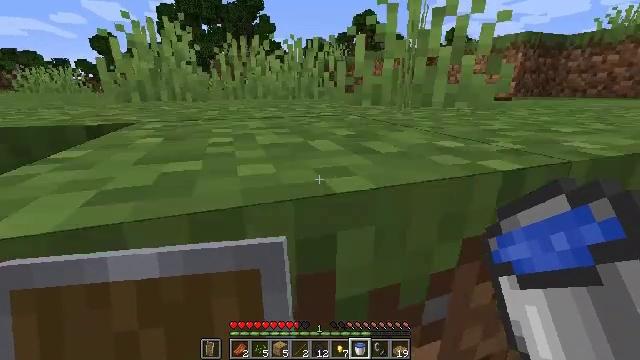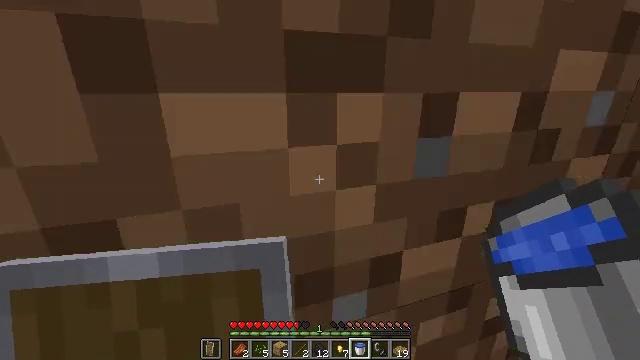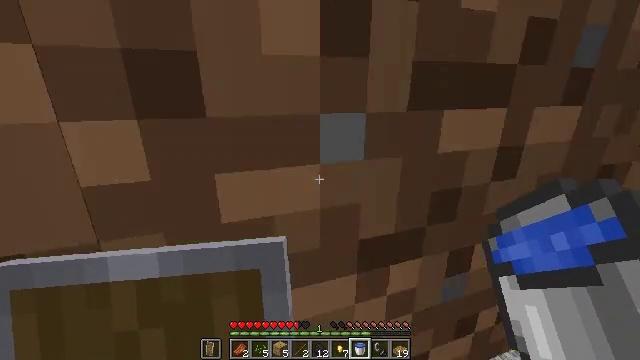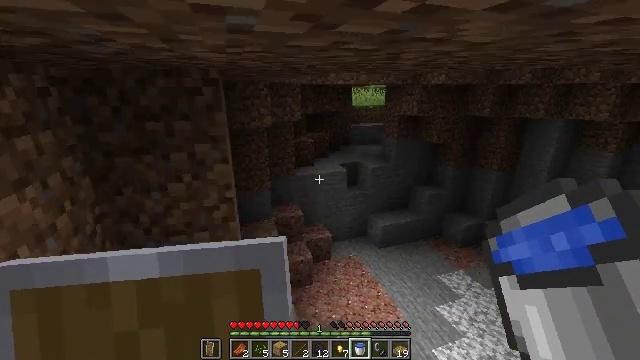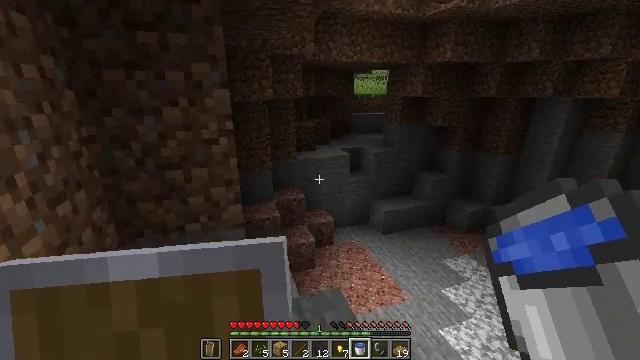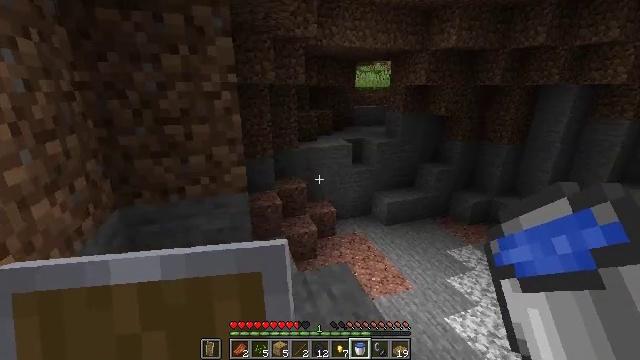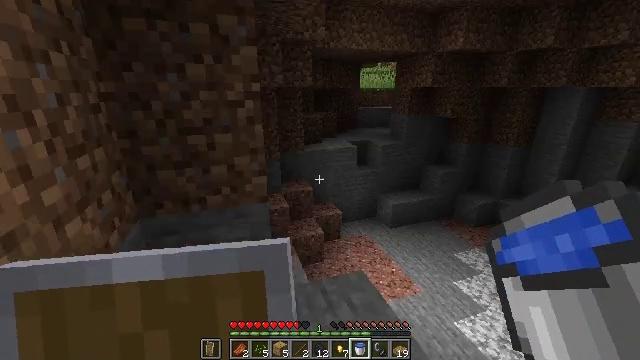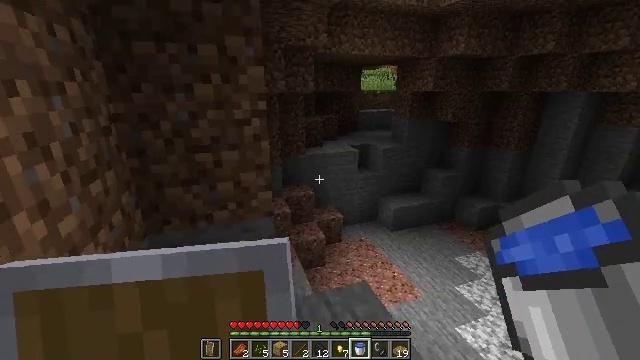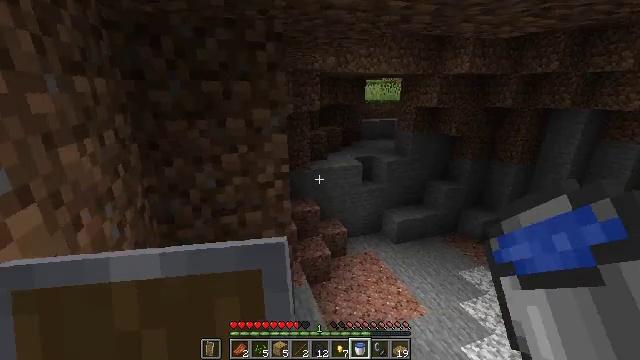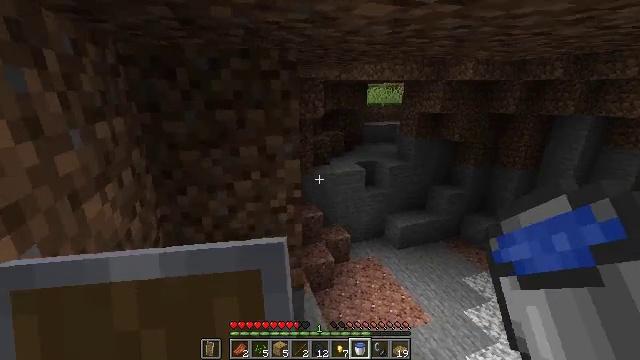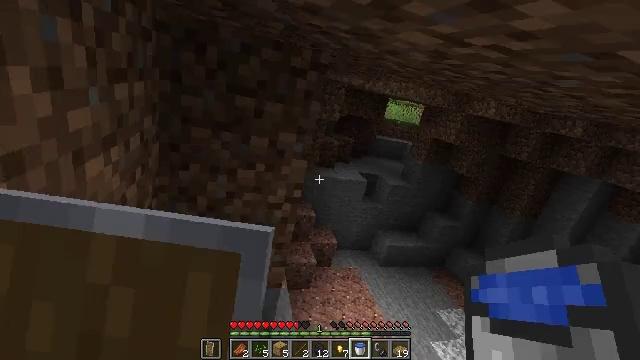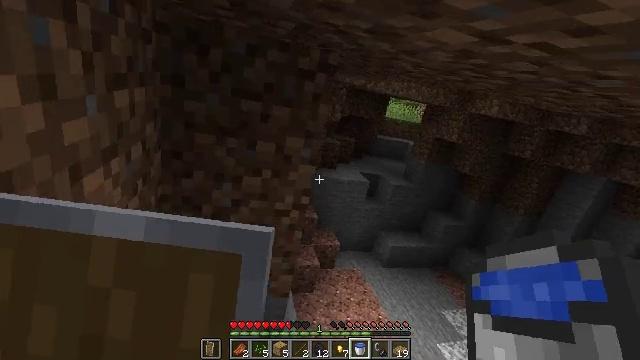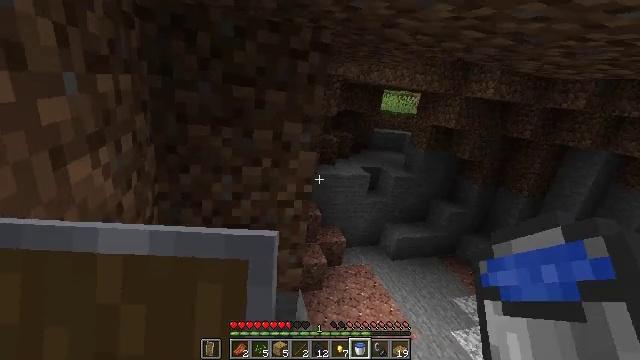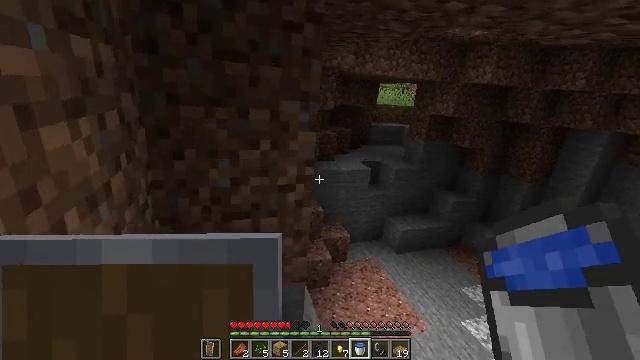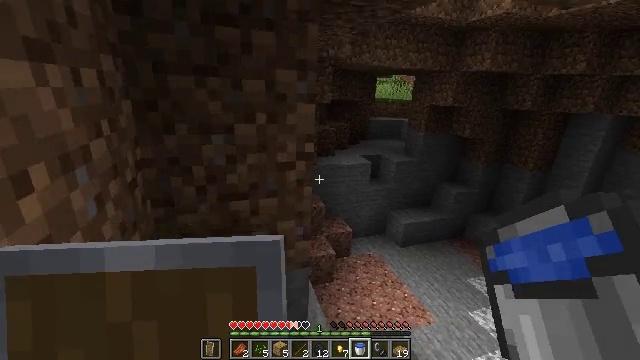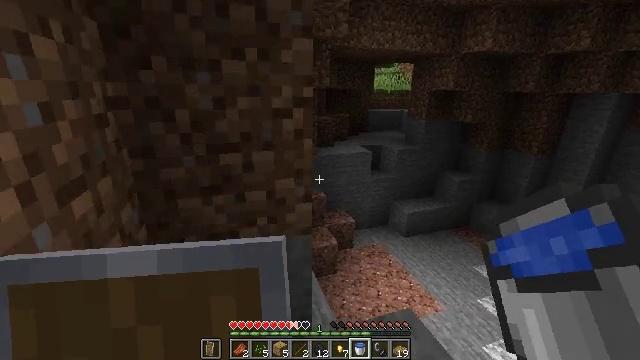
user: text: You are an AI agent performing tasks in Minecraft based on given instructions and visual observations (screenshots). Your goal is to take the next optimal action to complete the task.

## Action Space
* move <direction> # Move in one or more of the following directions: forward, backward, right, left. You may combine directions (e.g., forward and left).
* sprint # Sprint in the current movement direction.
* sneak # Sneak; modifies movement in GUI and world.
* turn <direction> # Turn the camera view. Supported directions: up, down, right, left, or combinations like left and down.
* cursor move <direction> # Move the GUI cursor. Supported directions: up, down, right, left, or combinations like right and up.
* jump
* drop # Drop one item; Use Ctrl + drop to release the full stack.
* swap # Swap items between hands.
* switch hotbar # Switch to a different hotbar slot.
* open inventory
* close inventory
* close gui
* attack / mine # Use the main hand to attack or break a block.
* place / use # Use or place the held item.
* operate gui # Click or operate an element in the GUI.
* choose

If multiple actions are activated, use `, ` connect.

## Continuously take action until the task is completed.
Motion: motion action
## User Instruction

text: Retrieve a magma block for building or traps.
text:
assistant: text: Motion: move forward and move left, jump
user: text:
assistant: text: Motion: move forward and move left, jump
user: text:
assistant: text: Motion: move forward and move left, jump
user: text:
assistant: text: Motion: move forward and move left, jump
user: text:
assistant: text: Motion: move forward and move left, jump
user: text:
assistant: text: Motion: move forward and move left, jump
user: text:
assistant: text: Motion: move forward and move left, jump
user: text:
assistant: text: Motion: move forward and move left, jump
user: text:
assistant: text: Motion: move forward, jump
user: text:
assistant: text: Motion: move forward, jump
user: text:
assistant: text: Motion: move forward, jump
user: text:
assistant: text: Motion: move forward, jump
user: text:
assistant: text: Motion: move forward, jump
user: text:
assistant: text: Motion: move forward, jump
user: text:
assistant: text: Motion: move forward, jump
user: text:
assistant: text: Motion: move forward, jump
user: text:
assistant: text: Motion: no_op
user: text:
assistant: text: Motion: no_op
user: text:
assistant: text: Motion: no_op
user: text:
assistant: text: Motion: no_op
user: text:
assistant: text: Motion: no_op
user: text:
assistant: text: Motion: no_op
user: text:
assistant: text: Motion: no_op
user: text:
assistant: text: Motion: no_op
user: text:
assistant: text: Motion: no_op
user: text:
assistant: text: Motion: no_op
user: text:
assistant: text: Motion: no_op
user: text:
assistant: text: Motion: no_op
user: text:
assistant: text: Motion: no_op
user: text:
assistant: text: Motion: no_op